Question: Using the amazing MonoTouch.Dialog tool set, how can I ensure that Backing fields are not show. When I assign an [Entry] attribute to a get;set; property, I get the following rendered:
'''
[Caption("Weight")]
[Entry(Placeholder = "Kilograms", KeyboardType = UIKeyboardType.PhonePad)]
public string Weight { get; set; }
'''

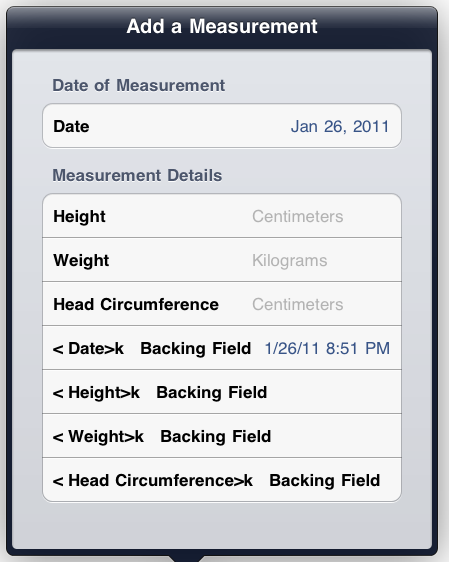
Answer: This is a bug in MonoTouch.Dialog, your best option is to not use properties, and instead use just fields directly or alter your local copy of MonoTouch.Dialog to prevent creating elements if they are not public (currently it uses public and private methods).
Change this line:
'''
var members = o.GetType ().GetMembers (BindingFlags.DeclaredOnly | BindingFlags.Public |
BindingFlags.NonPublic | BindingFlags.Instance);
'''
With:
'''
var members = o.GetType ().GetMembers (BindingFlags.DeclaredOnly | BindingFlags.Public |
BindingFlags.Instance);
'''